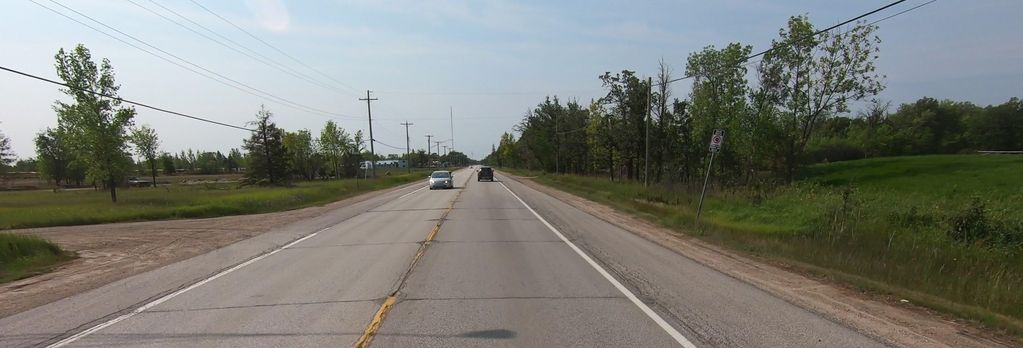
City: winnipeg